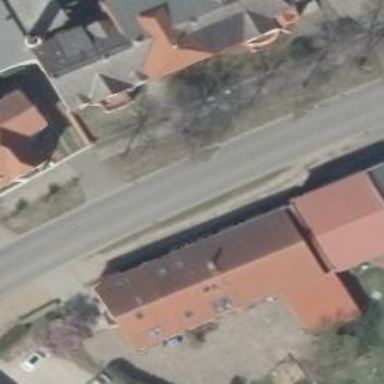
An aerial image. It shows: Secondary road with asphalt surface and sidewalk on the left.